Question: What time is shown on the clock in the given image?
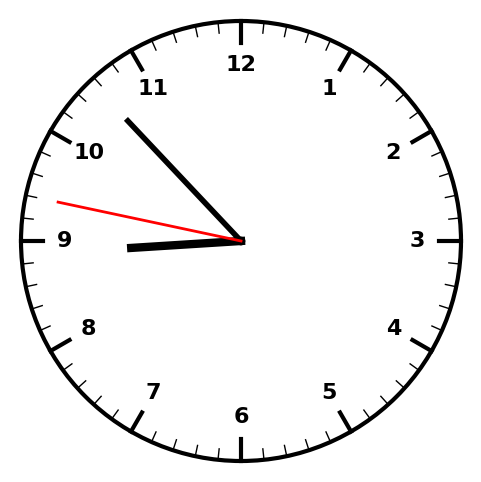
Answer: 08:52:47